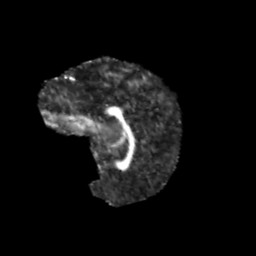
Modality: FA
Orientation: sagittal
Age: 13
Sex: female
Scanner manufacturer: siemens
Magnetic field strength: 3 T
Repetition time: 3.8 s
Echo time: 0.07 s